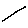
Label: line